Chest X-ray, PA view. Patient: 55 years old, sex M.
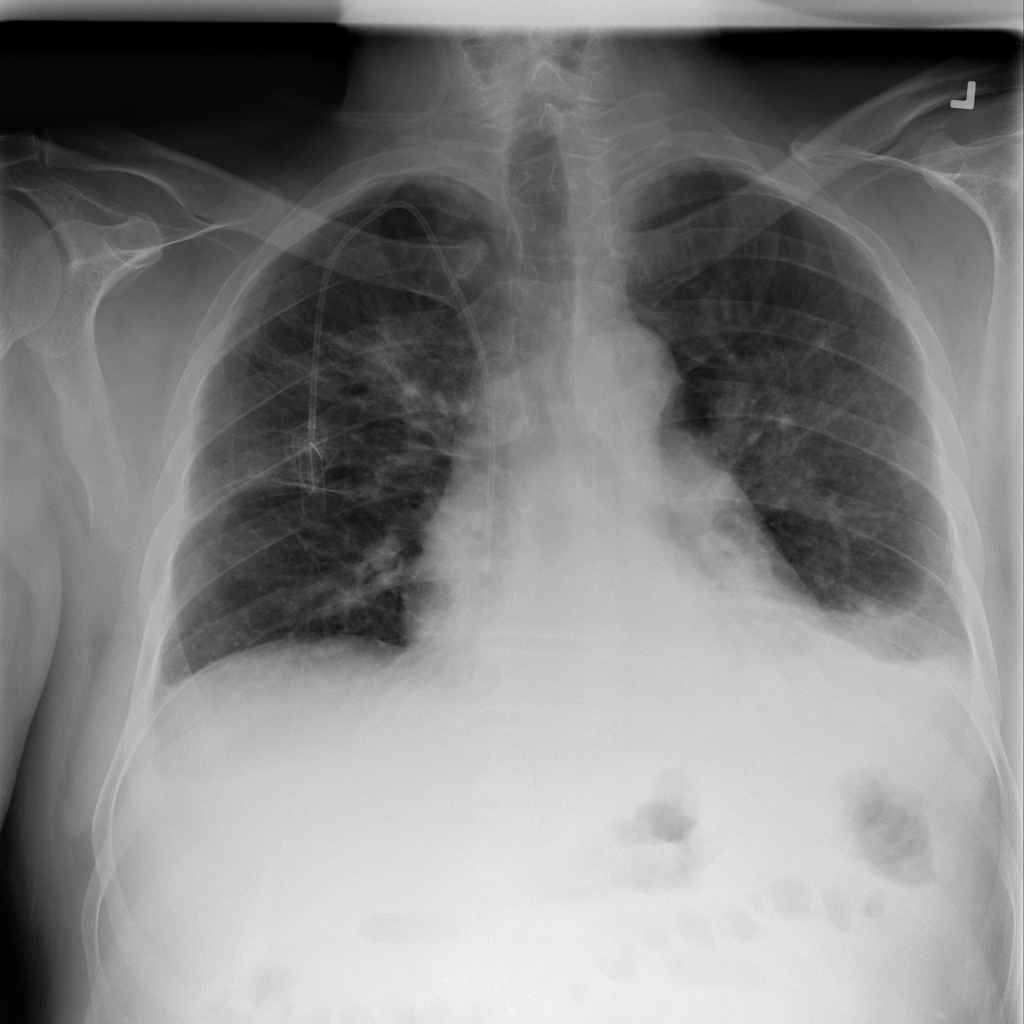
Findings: No Finding